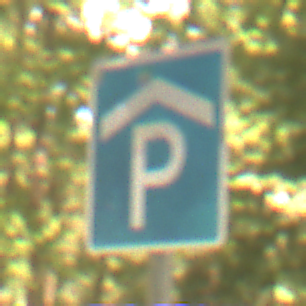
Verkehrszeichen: Parkhaus
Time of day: Midday
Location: Outdoor (Nature)
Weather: PartlyCloudy
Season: NotSpecified
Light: Natural